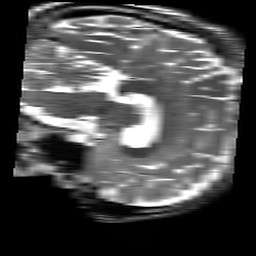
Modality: T2w
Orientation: sagittal
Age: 26
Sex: male
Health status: healthy
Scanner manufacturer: siemens
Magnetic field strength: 3 T
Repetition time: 4.01 s
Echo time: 0.116 s